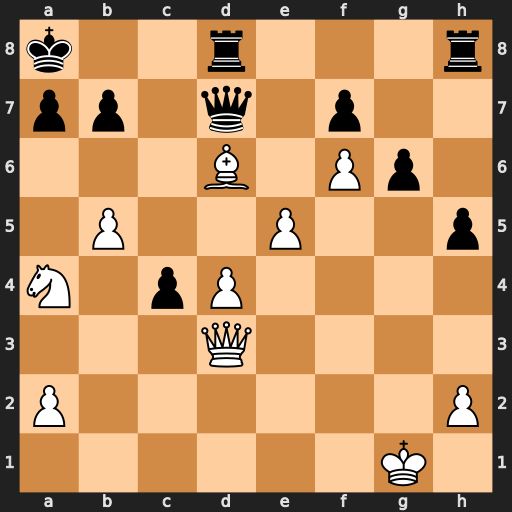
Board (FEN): k2r3r/pp1q1p2/3B1Pp1/1P2P2p/N1pP4/3Q4/P6P/6K1
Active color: w
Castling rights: -
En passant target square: -
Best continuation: Nb6+ axb6 Qa3#